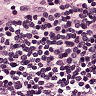
Metastatic tissue present: no